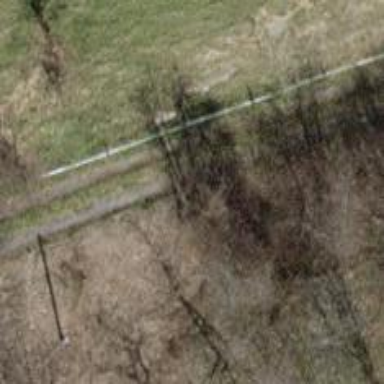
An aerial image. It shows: Path.